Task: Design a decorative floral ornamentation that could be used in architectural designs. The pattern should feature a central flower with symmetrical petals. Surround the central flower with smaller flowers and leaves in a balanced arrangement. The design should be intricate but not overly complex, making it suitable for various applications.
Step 521:
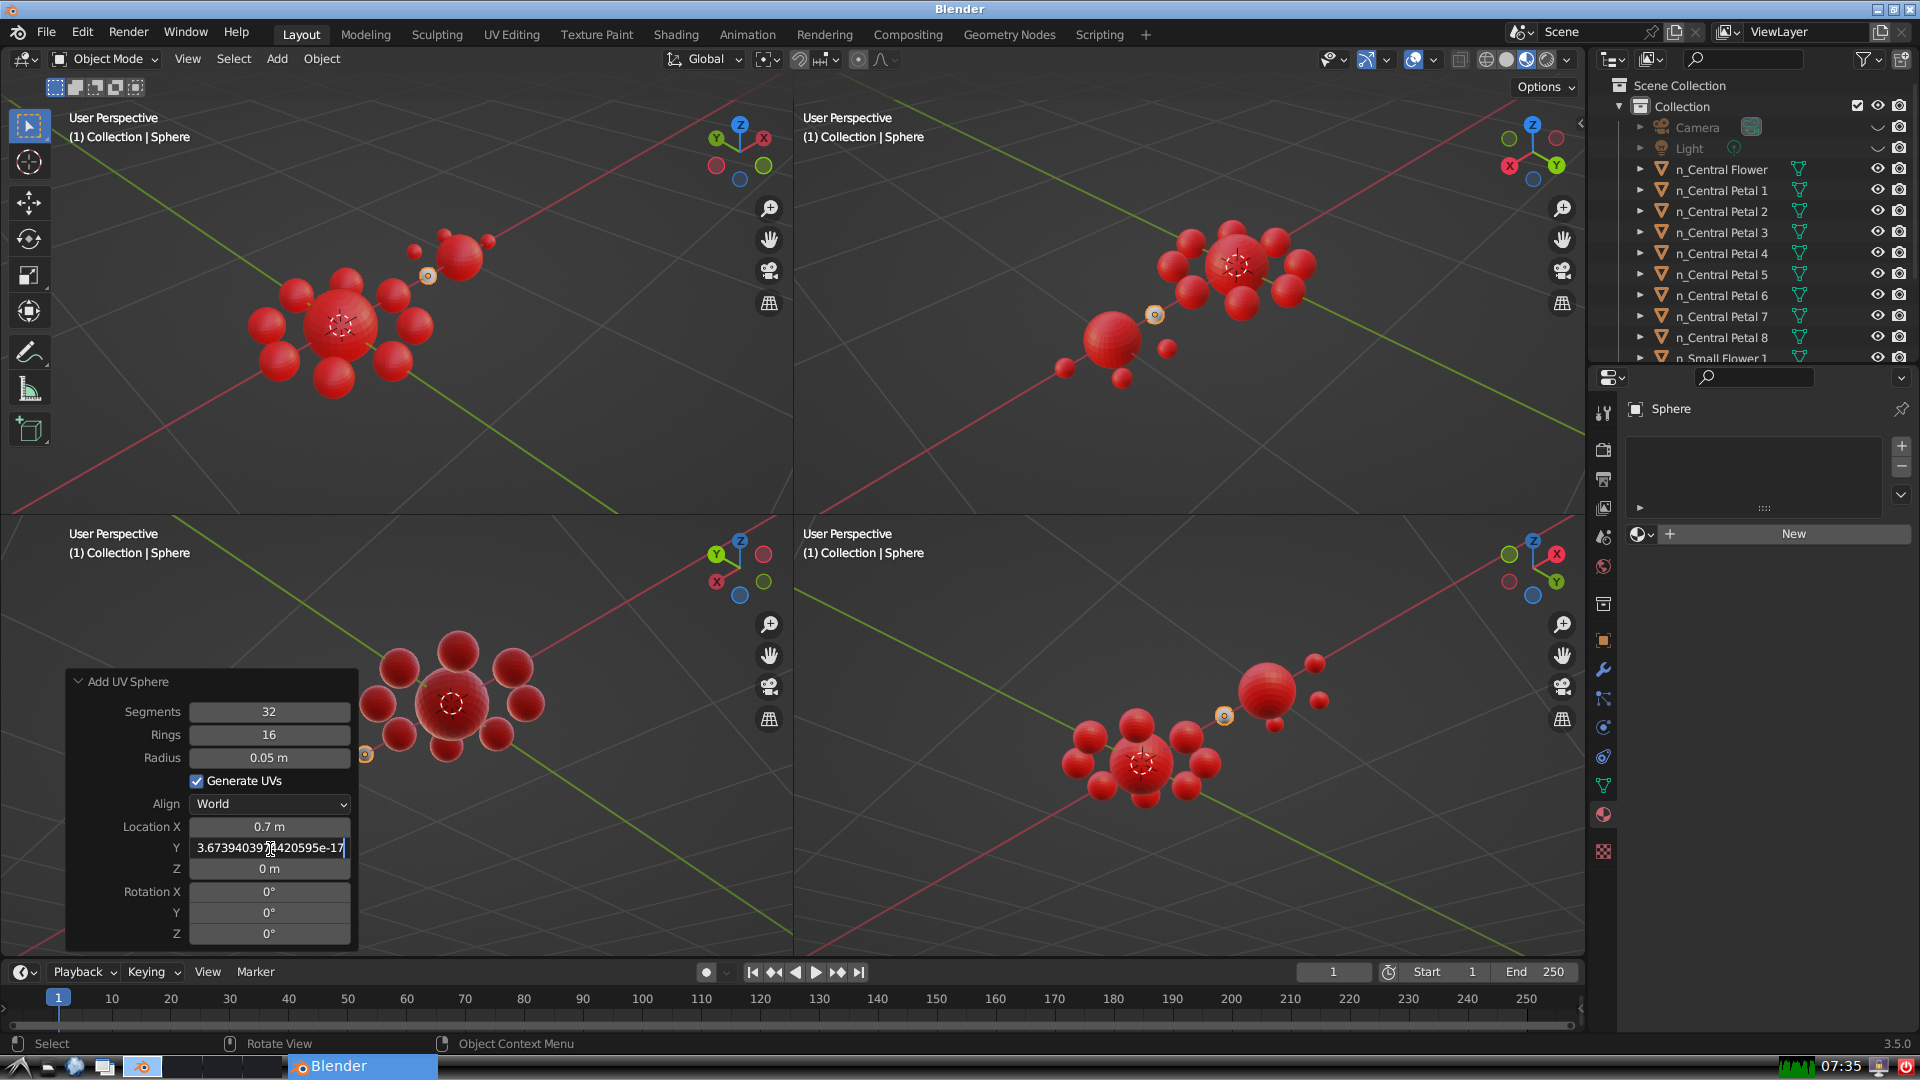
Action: {"key_press": ['Return']}